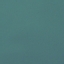
Land use / land cover: SeaLake